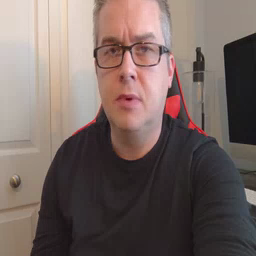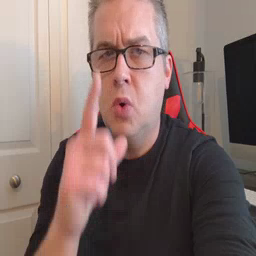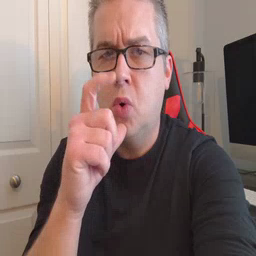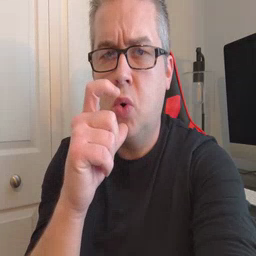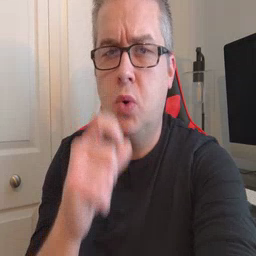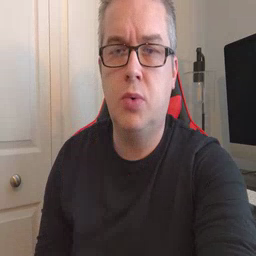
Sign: who